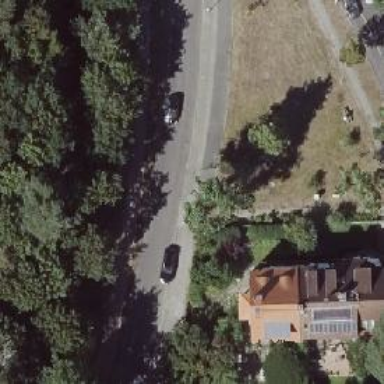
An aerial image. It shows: Residential road with asphalt surface. There is parallel parking lane on the left side.